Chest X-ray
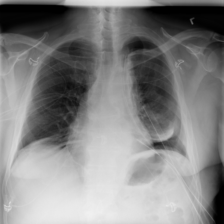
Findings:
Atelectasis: positive
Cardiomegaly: negative
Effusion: negative
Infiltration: negative
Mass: negative
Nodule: negative
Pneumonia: negative
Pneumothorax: positive
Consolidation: negative
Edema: negative
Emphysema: negative
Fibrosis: negative
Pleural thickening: negative
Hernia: negative